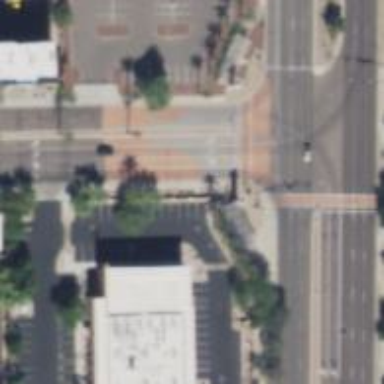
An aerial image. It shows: Solid stop line on the road marking.